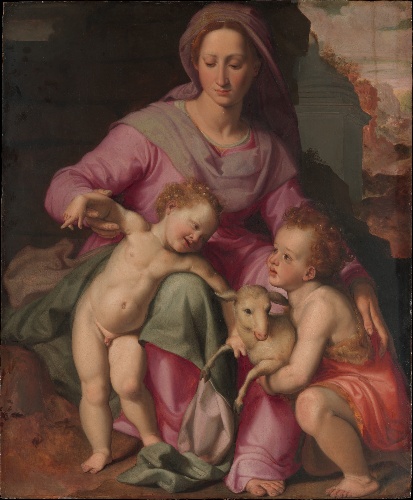
Title: Madonna and Child with the Infant Saint John the Baptist
Artist: Santi di Tito
Artist bio: Italian, Sansepolcro 1536–1603 Florence
Date: early 1570s
Object type: Painting
Classification: Paintings
Medium: Oil on wood
Dimensions: 40 7/8 x 33 3/4 in. (103.8 x 85.7 cm)
Department: European Paintings
Credit line: Gift of Jules Fisher, in memory of Roy Fisher, and Purchase, Friends of European Paintings Gifts, 2012
Accession year: 2012
Repository: Metropolitan Museum of Art, New York, NY
Tags: Madonna and Child|Saint John the Baptist|Sheep